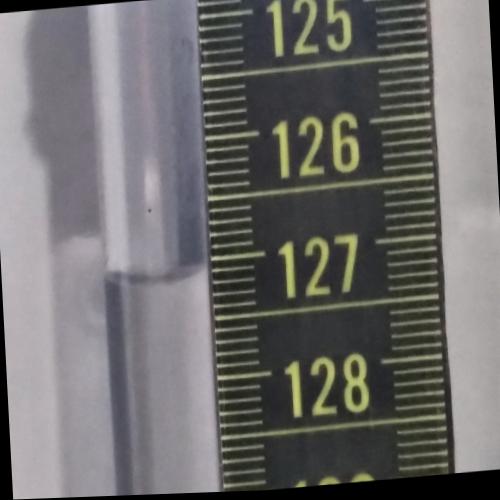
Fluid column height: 127.1 cm